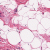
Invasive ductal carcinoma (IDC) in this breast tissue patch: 0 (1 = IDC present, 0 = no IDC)